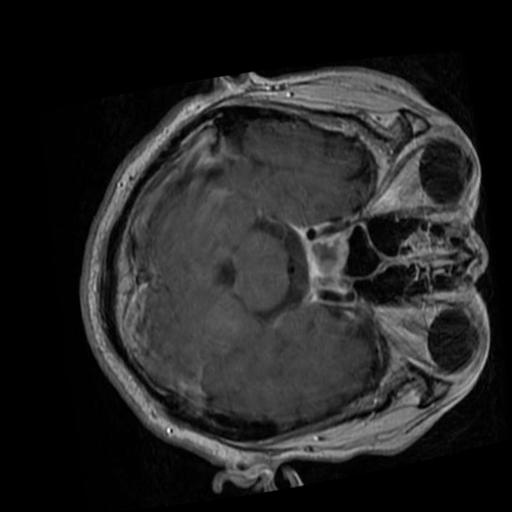
Label: brain_tumor